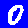
Digit: 0